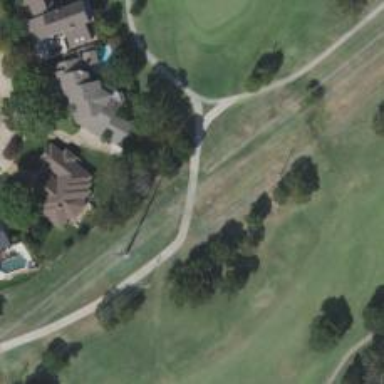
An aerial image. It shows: Path designated for golf carts.